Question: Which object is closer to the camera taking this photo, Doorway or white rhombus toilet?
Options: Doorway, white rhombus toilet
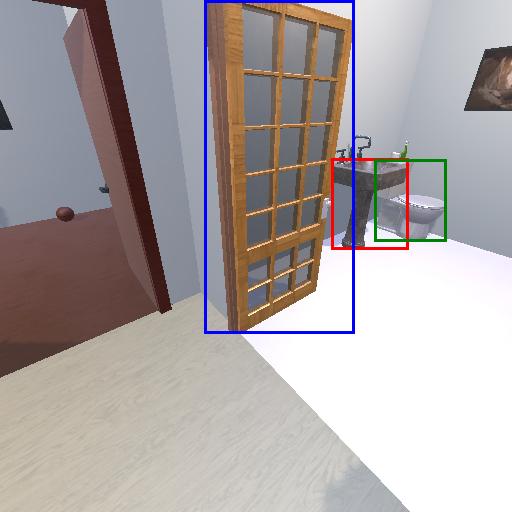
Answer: Doorway